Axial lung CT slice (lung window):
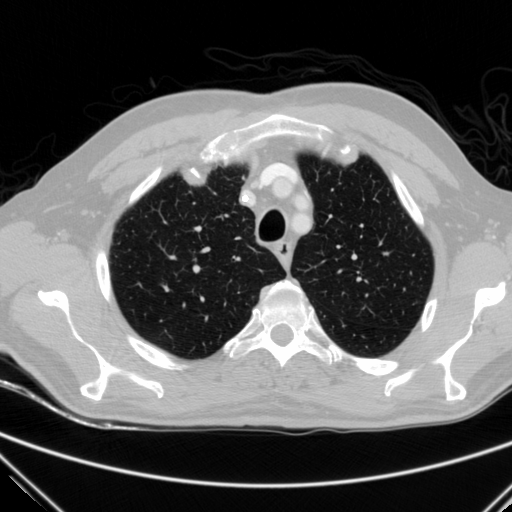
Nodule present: no